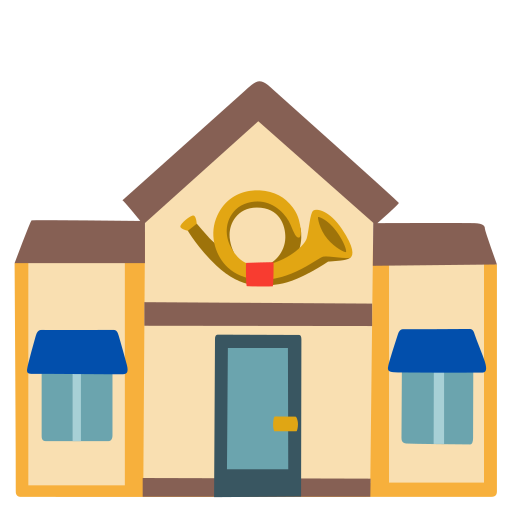
Emoji: 🏤